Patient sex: F
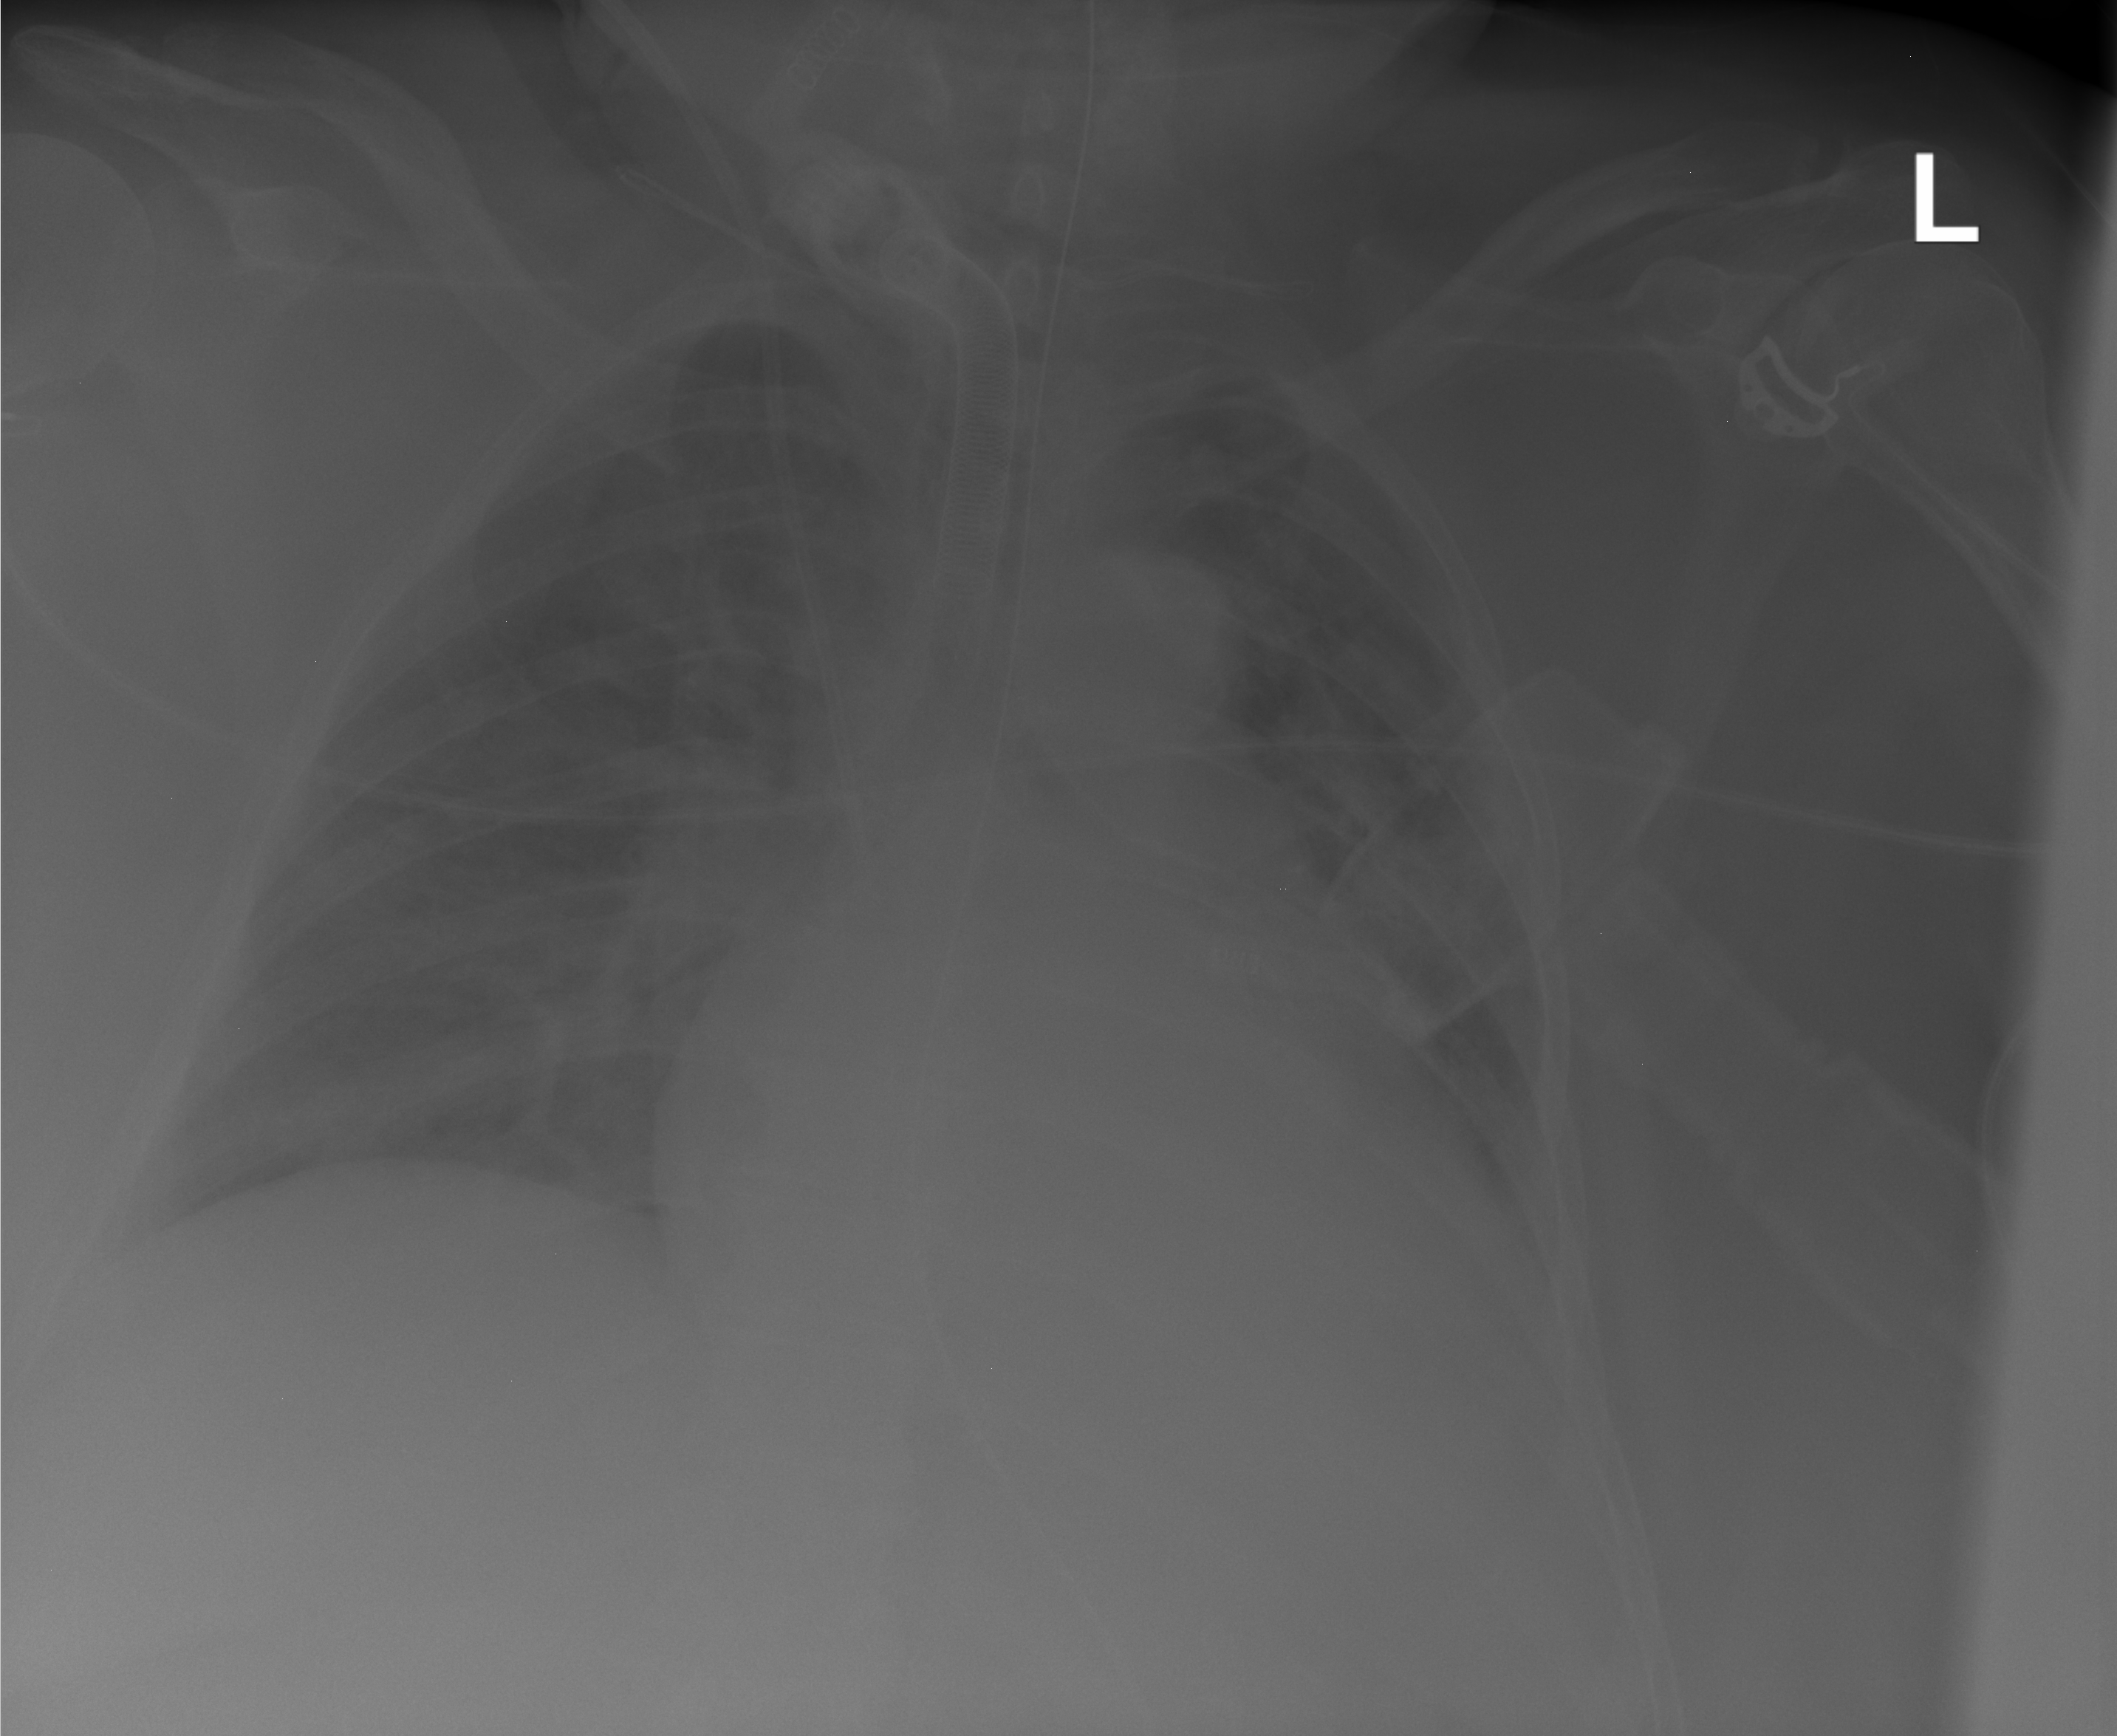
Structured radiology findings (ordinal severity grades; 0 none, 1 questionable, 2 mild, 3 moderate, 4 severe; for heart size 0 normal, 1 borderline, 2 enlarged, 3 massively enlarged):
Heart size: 2
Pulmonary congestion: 0
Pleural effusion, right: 0
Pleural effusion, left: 0
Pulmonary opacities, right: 0
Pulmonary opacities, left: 0
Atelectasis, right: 0
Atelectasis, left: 2